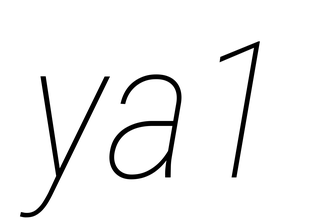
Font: Roboto-Italic_Condensed_Thin_Italic